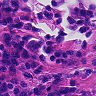
Metastatic tissue present: no